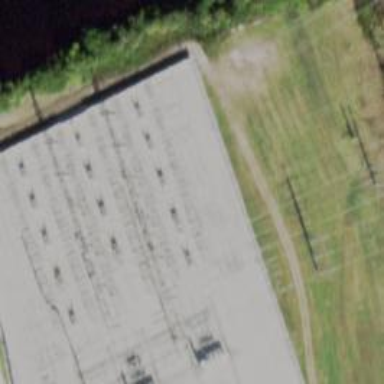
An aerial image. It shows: Switch used for power control.